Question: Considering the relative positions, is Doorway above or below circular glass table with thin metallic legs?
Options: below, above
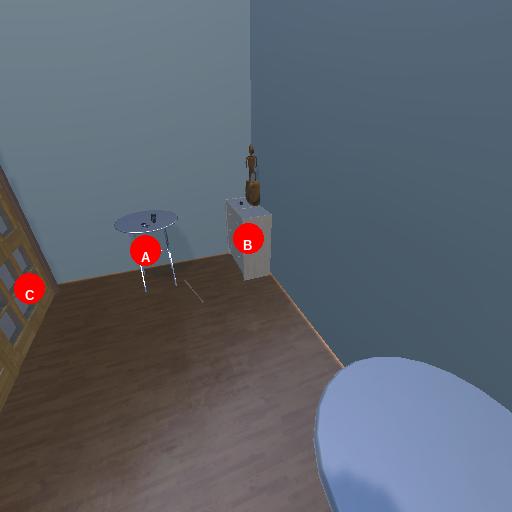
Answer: below